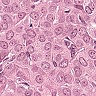
Metastatic tissue present: yes